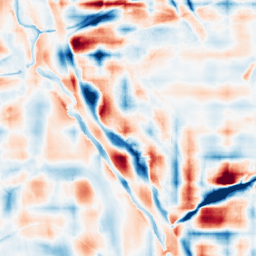
Category: wavelet
Decomposition family: wavelet_reverse_biorthogonal
Decomposition parameters: wavelet: rbio4.4
level: 5
Upsampling method: bicubic
Upsampling parameters: scale: 4
Upsampling scale: 4